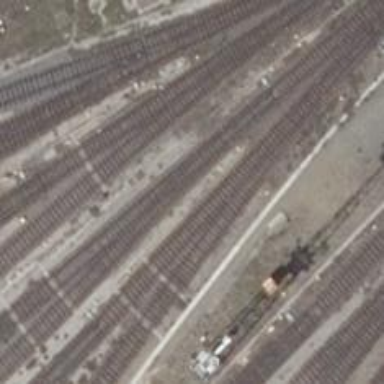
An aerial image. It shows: Rail yard with electrified contact lines for the railway.